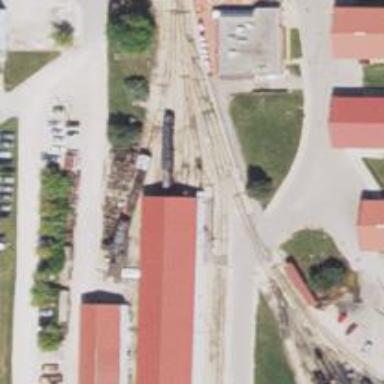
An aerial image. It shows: Preserved railway yard with building passage tunnel.